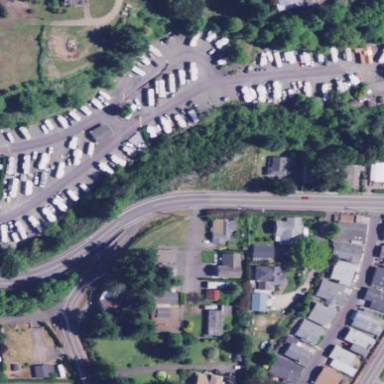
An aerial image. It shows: Caravan site for tourism.